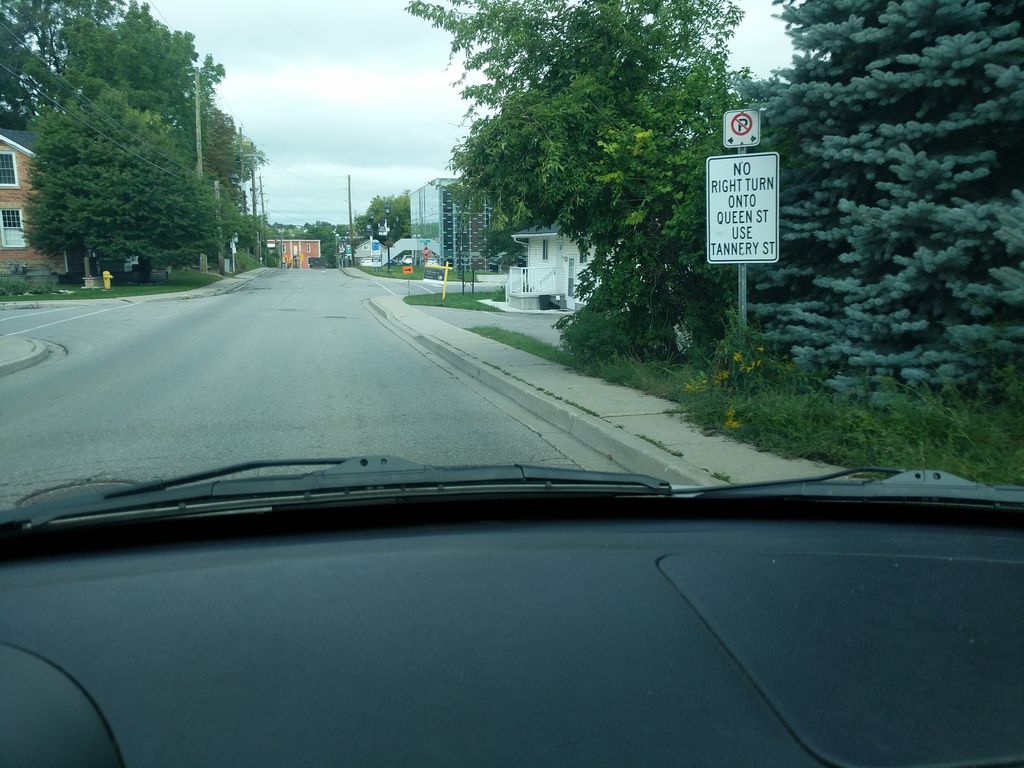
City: kitchener-waterloo